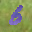
Label: 6